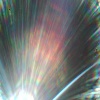
Label: sunburn